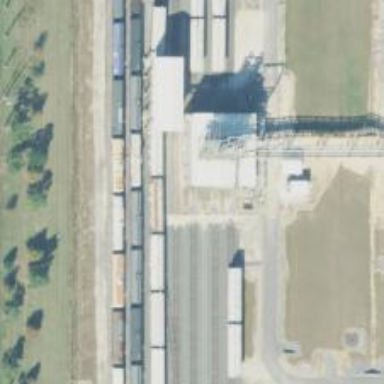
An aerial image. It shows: Railway spur service.